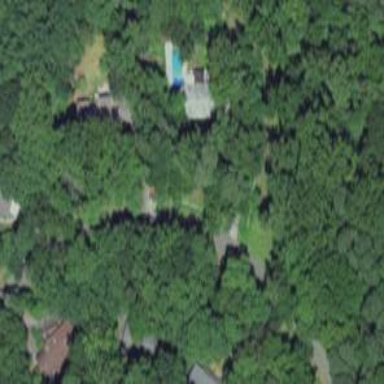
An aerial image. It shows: Driveway.